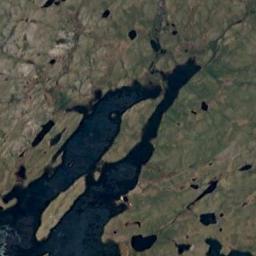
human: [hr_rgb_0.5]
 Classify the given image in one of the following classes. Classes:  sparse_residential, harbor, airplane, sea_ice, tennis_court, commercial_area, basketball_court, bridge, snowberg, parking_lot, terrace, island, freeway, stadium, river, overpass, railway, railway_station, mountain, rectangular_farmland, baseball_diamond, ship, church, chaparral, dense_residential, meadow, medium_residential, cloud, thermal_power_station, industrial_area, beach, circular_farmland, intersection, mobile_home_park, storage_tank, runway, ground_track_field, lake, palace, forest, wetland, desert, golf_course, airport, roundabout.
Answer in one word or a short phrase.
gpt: wetland